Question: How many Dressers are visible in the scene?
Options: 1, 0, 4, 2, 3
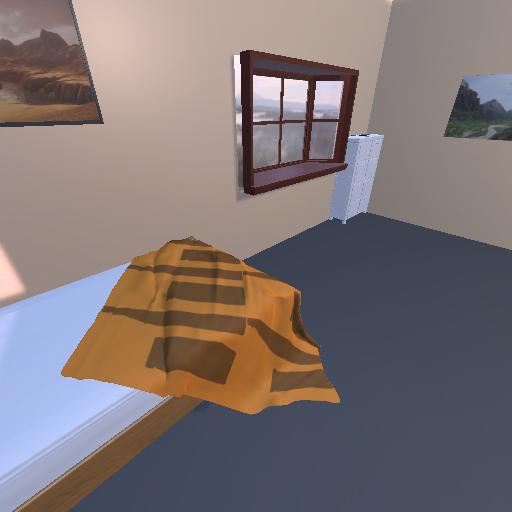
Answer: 1